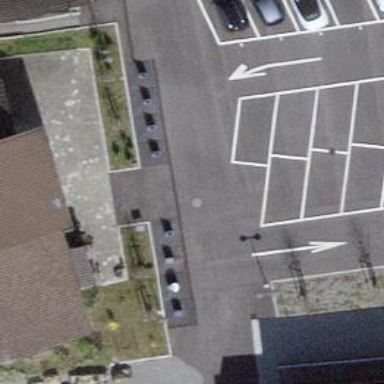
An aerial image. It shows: Brown bench in the vicinity.